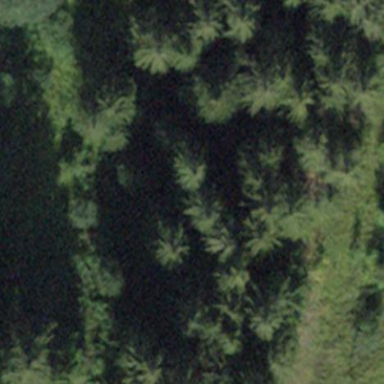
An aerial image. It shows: Forest area.